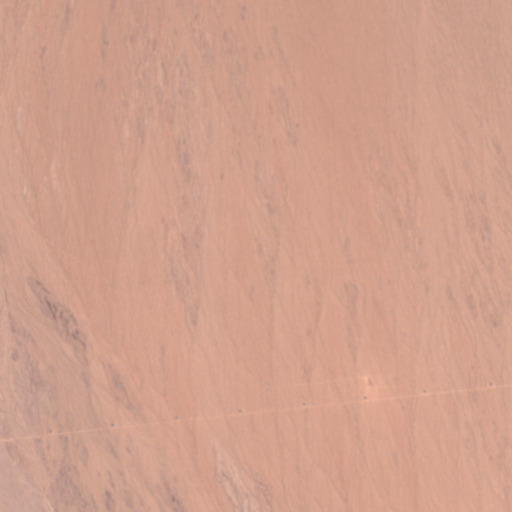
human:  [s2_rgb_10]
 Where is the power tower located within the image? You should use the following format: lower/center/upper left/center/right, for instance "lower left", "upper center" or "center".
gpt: The power tower is located in the lower of the image.
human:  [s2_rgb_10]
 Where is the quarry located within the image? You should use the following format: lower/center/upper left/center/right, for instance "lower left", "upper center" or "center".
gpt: There is no quarry in the image.